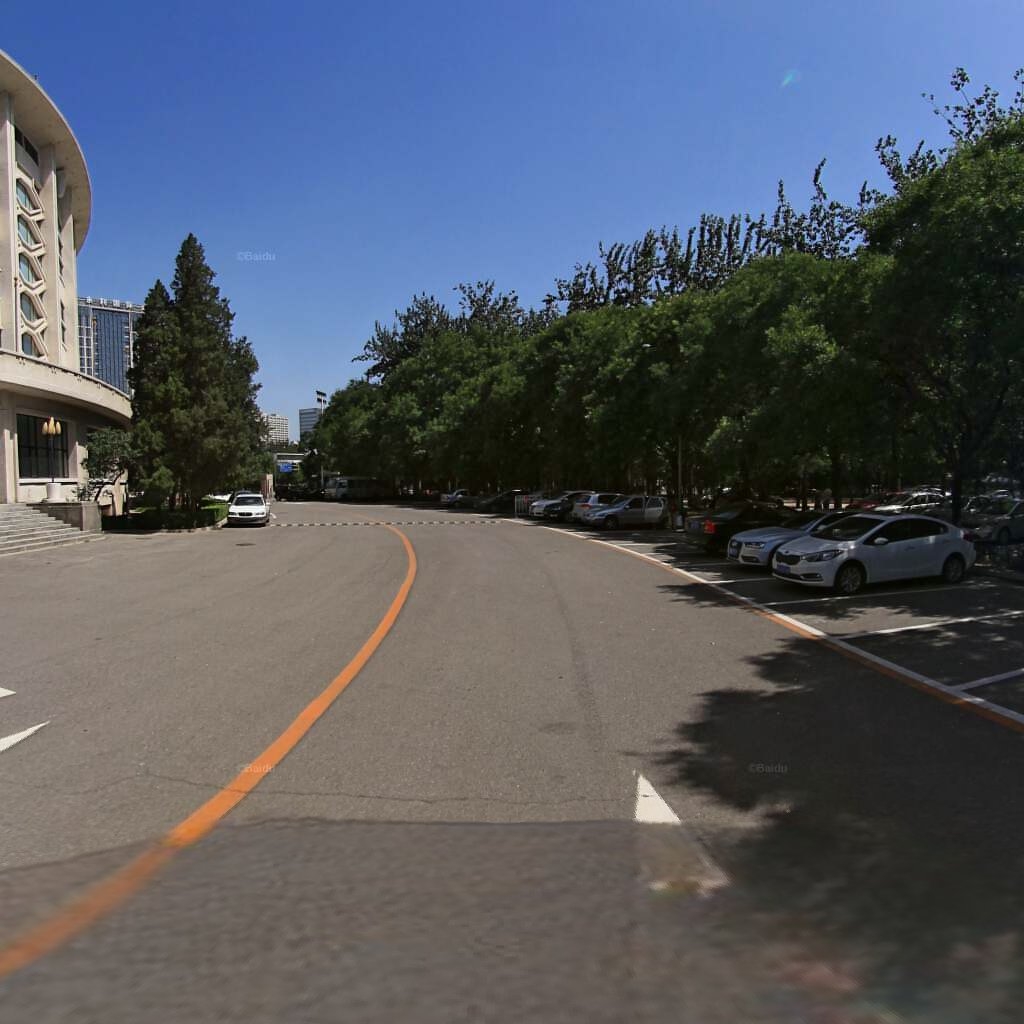
Region: Dongcheng
Road damage annotations: manhole cover, transverse crack